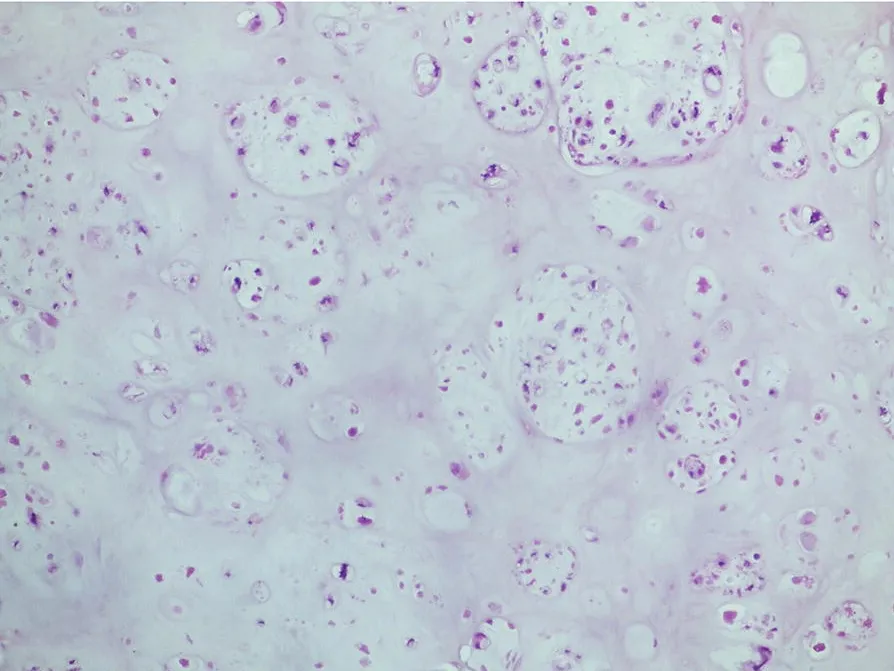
In other areas neoplastic cells produced cartilage matrix (b; 100x).
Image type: pathology (h&e)